Field crop: tomato
Growth stage: 1
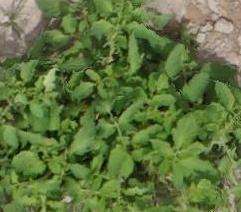
Species: tomato